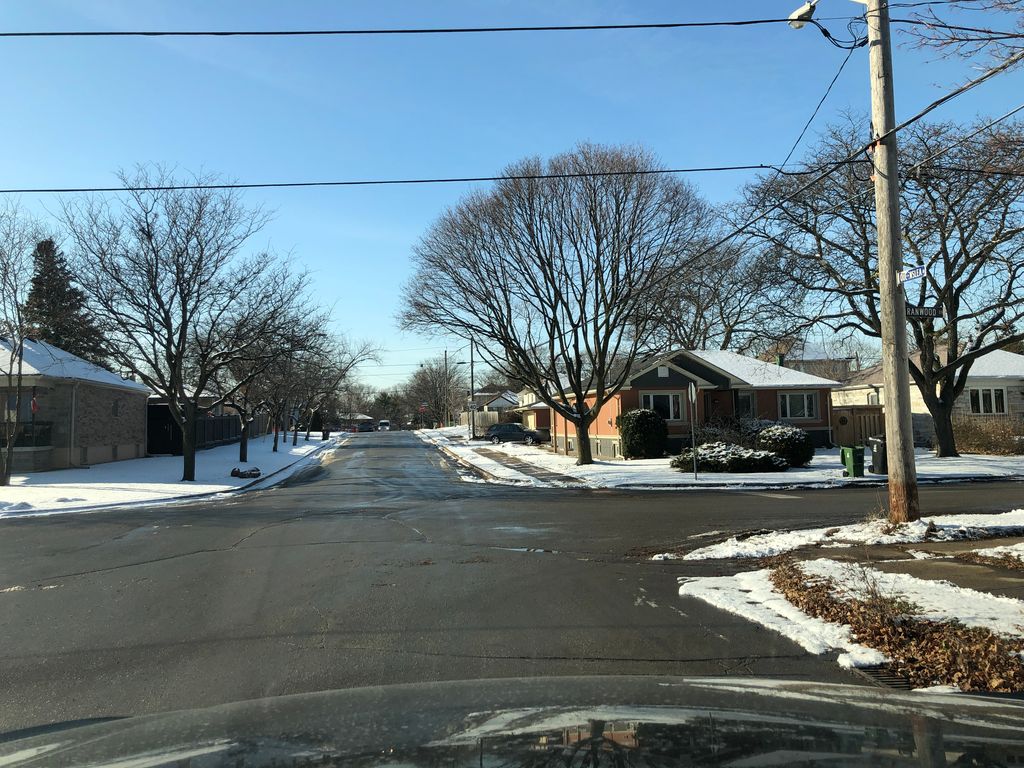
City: toronto